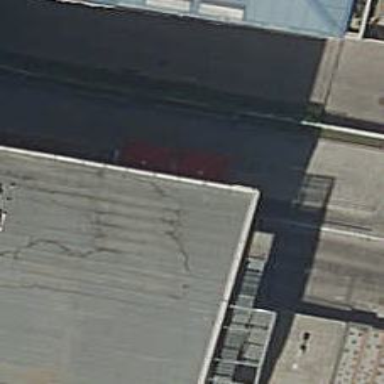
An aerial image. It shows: Parking entrance.